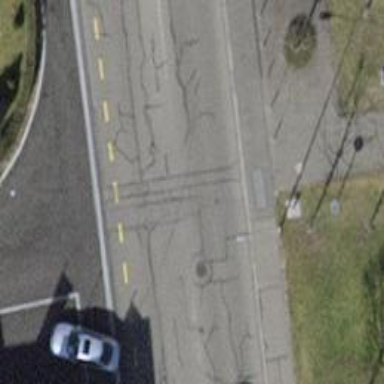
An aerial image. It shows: Residential road with asphalt surface. There is soft cycle lane along the road.